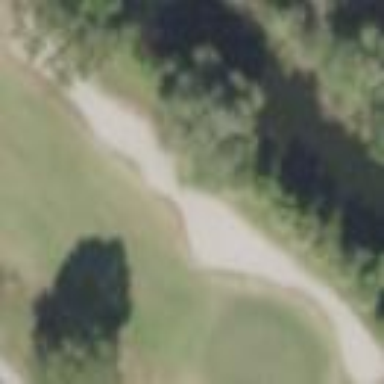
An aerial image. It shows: Sandy area is golf bunker.